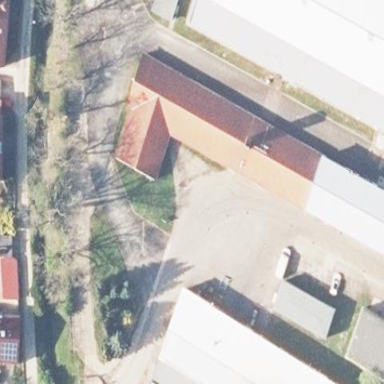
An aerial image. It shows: Industrial building.